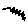
Label: zigzag